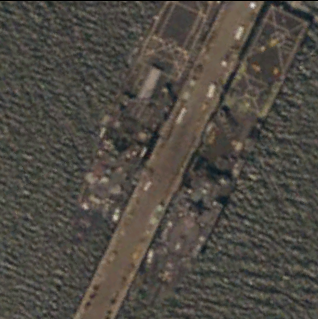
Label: combat